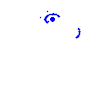
Particle: kaon